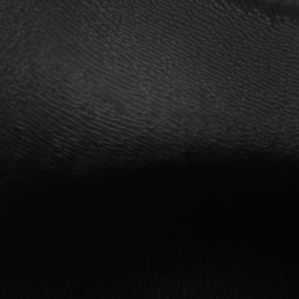
Label: frost